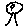
Label: tree